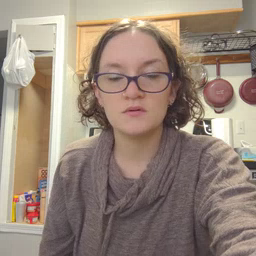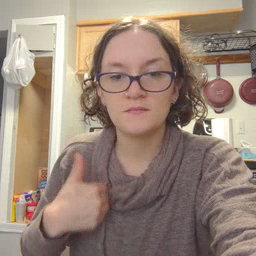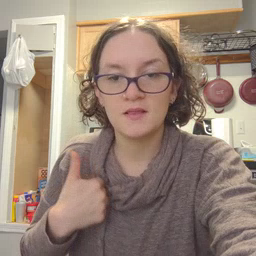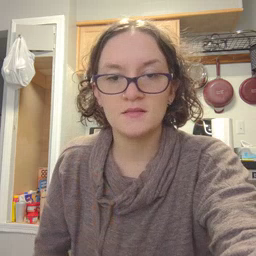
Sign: bath